Interaction volume radius: 5 \u00c5
Interaction volume height: 15 \u00c5
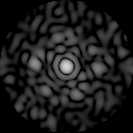
Disorder parameter: 0.7777